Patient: sex F, age 56
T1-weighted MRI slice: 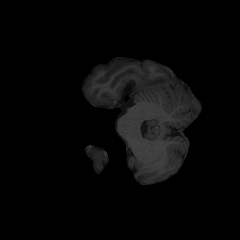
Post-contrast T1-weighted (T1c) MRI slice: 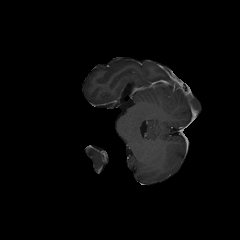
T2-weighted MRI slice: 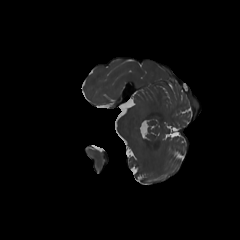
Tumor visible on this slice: no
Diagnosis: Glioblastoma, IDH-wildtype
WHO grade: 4